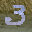
Label: 3